The plot shows how the frequency content of a bearing vibration signal evolves over time (STFT spectrogram). What is the most likely bearing condition (normal, inner_race, outer_race, ball)?
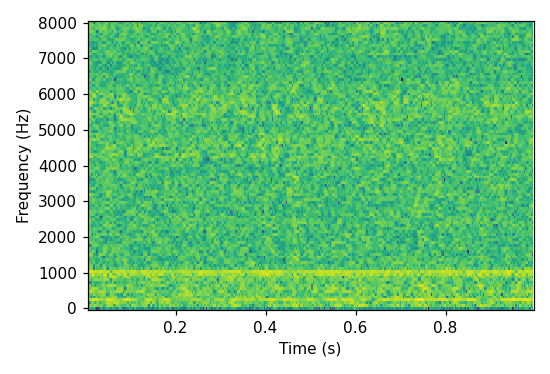
Answer: normal